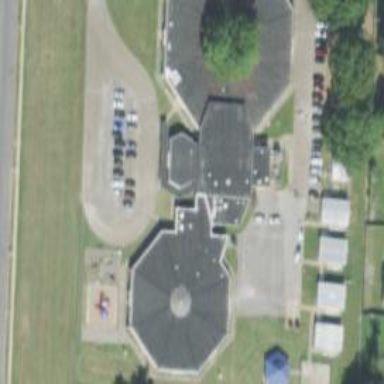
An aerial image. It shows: School.